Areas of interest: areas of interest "Scenic Spot"
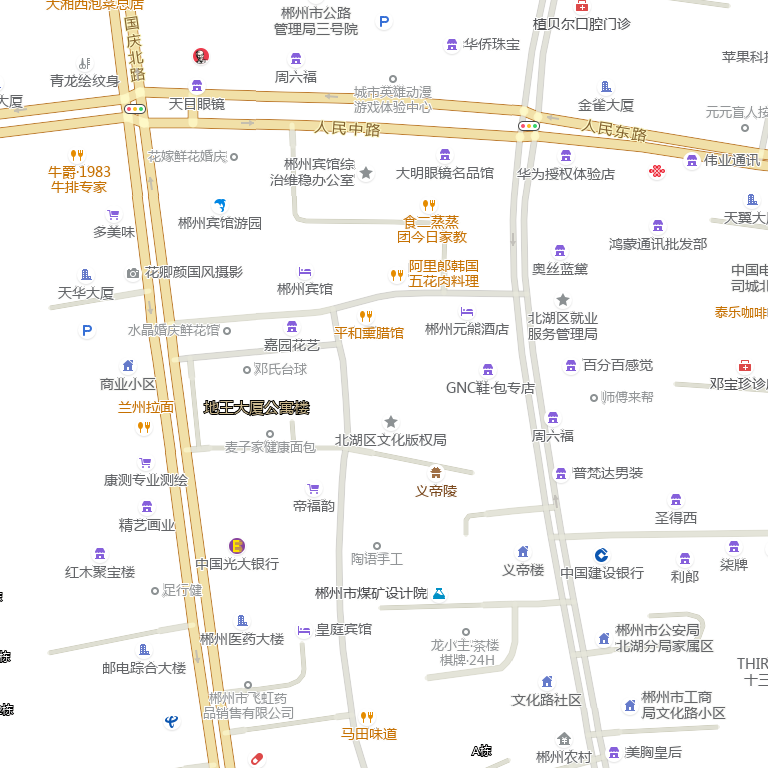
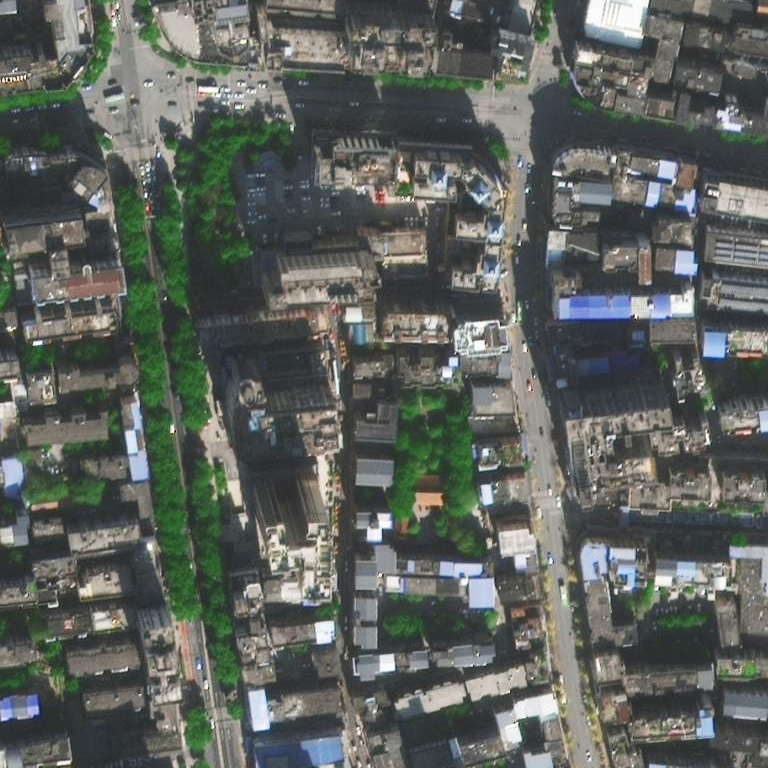